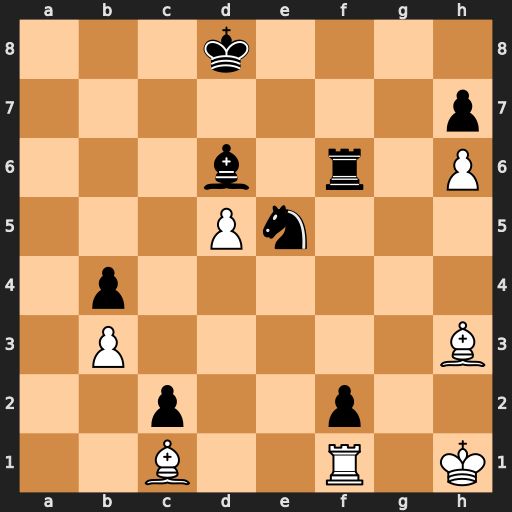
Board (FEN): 3k4/7p/3b1r1P/3Pn3/1p6/1P5B/2p2p2/2B2R1K
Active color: w
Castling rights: -
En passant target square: -
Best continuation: Bg5 Be7 Bxf6